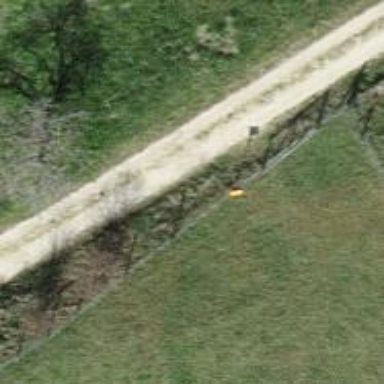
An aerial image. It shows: Pole with roofed pipeline marker.